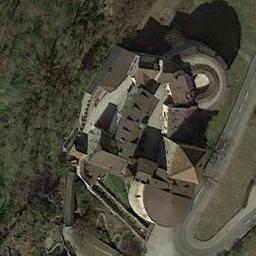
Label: palace